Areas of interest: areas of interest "Theater"
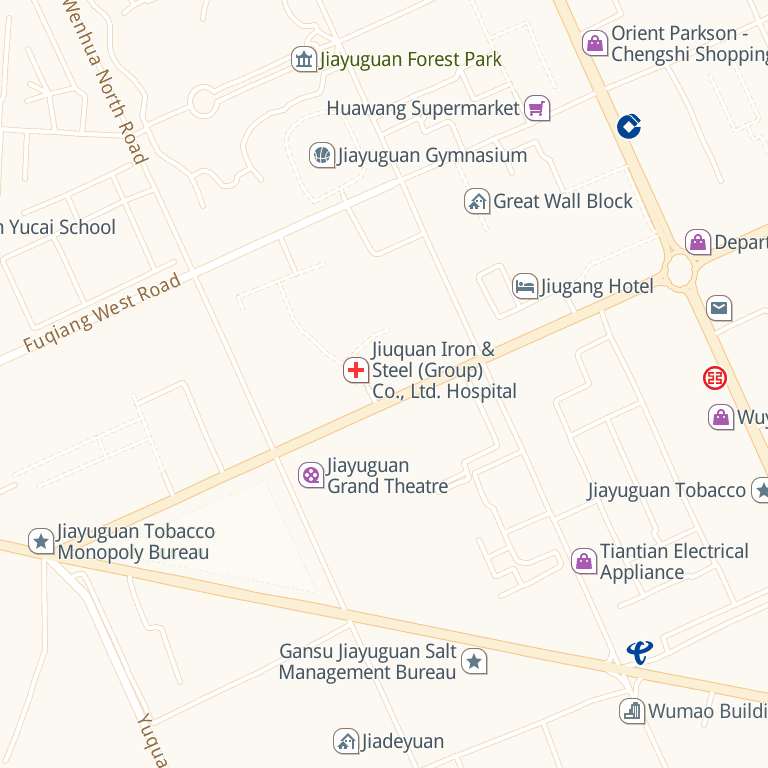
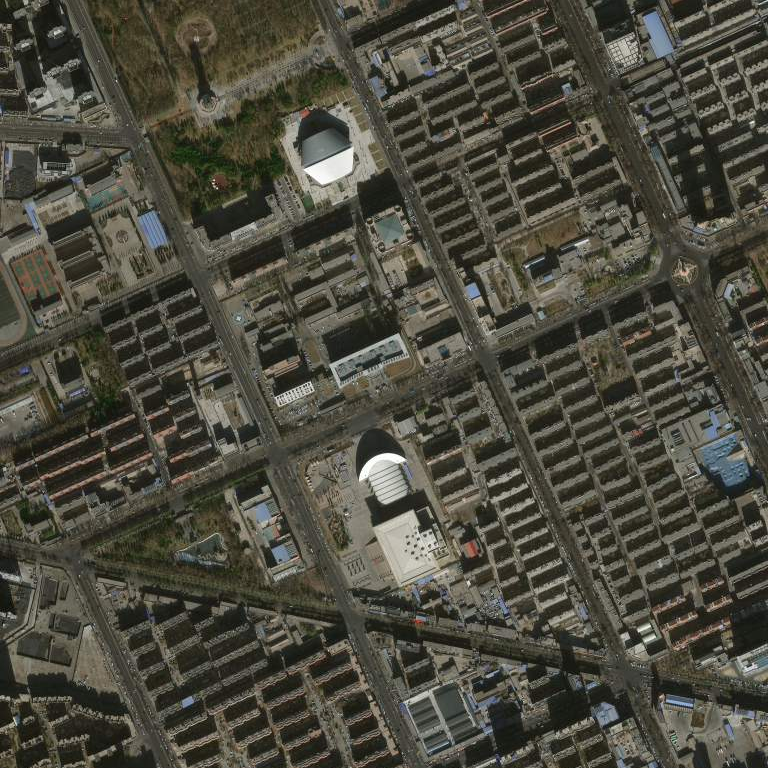